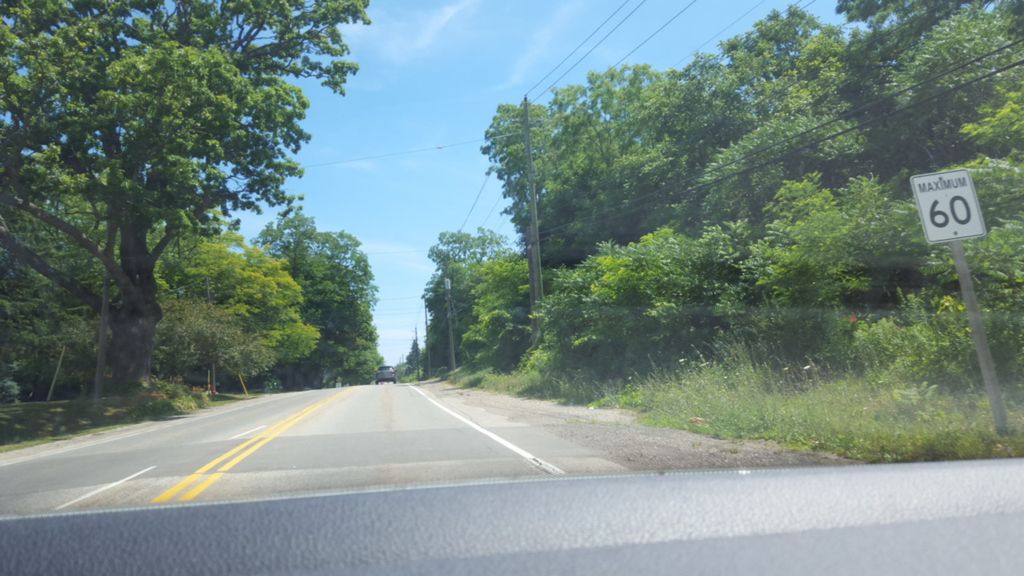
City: hamilton